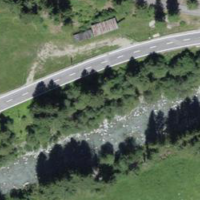
EUNIS habitat code: 23
Species observed at this site:
Aporia crataegi